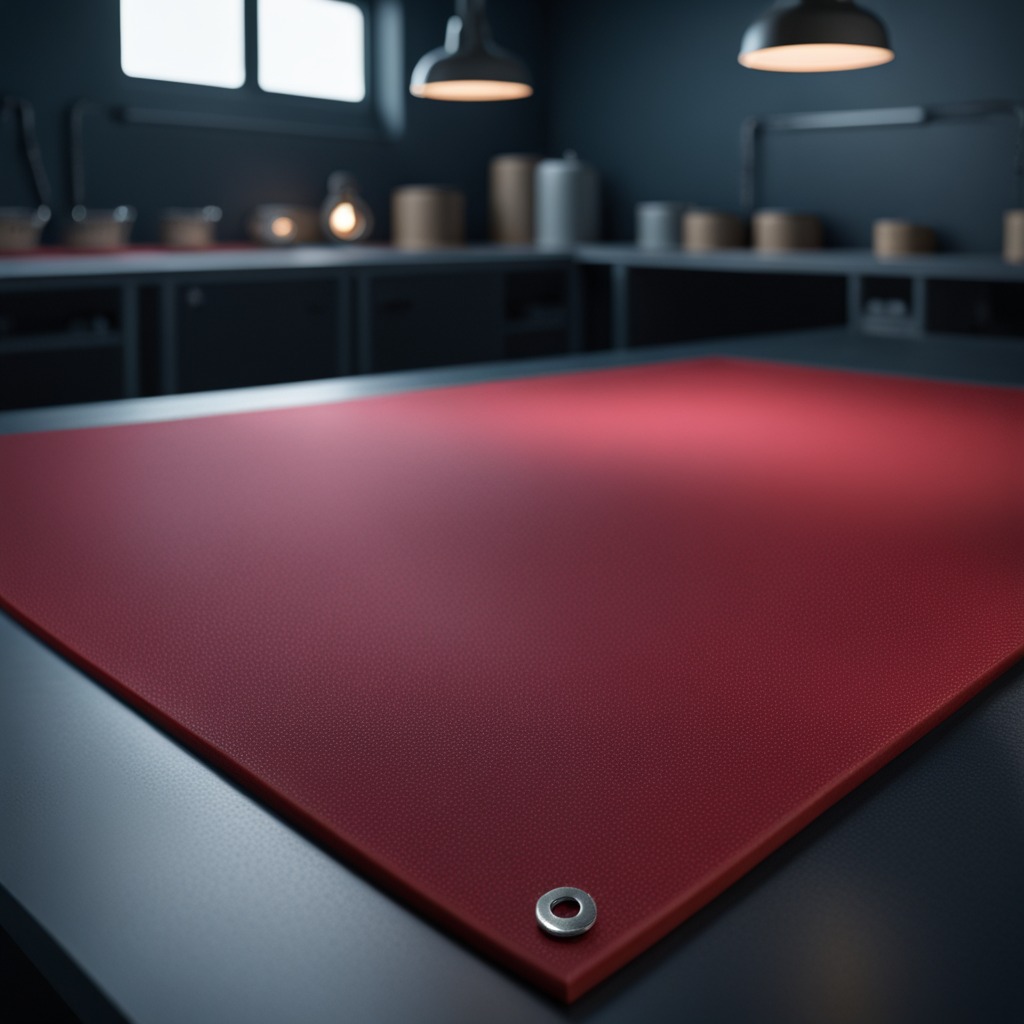
A flat metal washer lying on a clean granite tabletop covered with a red rubber mat inside a workshop at night dim ambient light soft shadows worn but beneath the mat